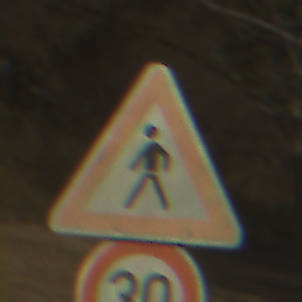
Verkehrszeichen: FussgaengerRechts
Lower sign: Geschwindigkeit30
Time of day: SunriseSunset
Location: Outdoor (Nature)
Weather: Clear
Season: NotSpecified
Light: Natural